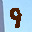
Label: 9